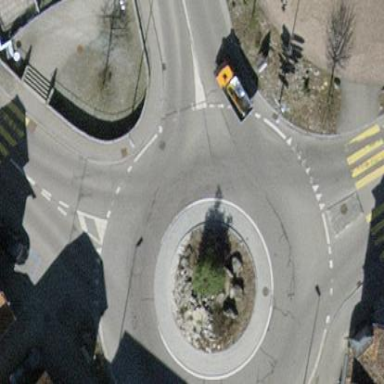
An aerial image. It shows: Secondary road with asphalt surface leading to roundabout junction.